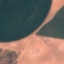
Land use / land cover class: AnnualCrop